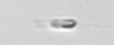
Label: flagellate_morphotype3